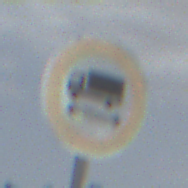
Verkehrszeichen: TatsaechlicheLaenge
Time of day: Night
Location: Outdoor (Nature)
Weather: Overcast
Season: NotSpecified
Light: Artificial